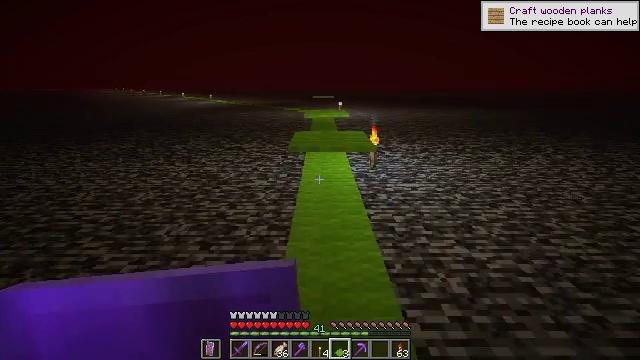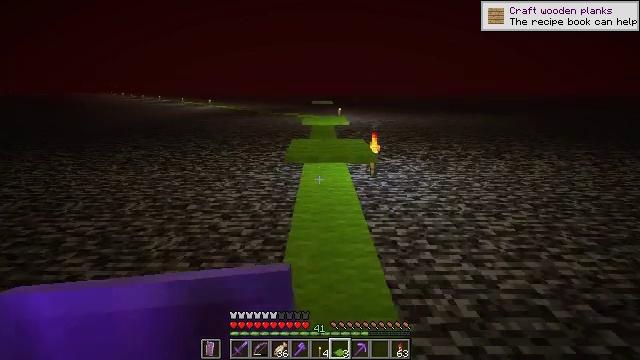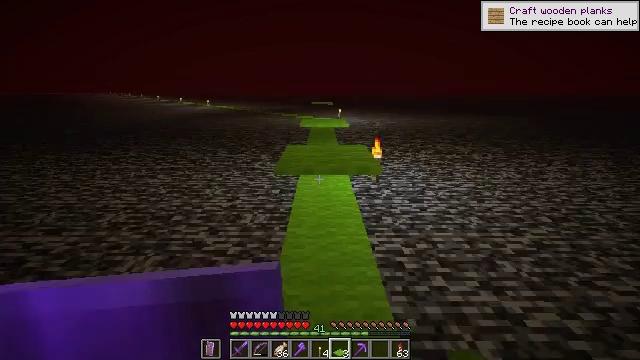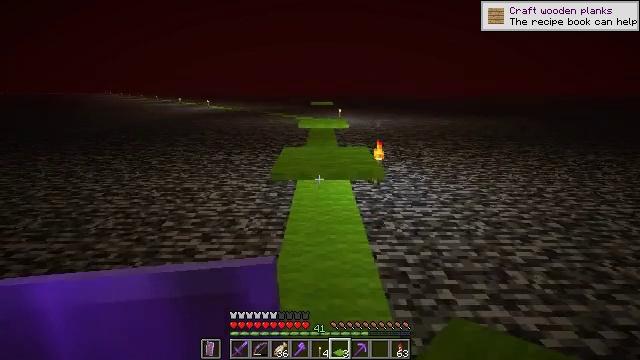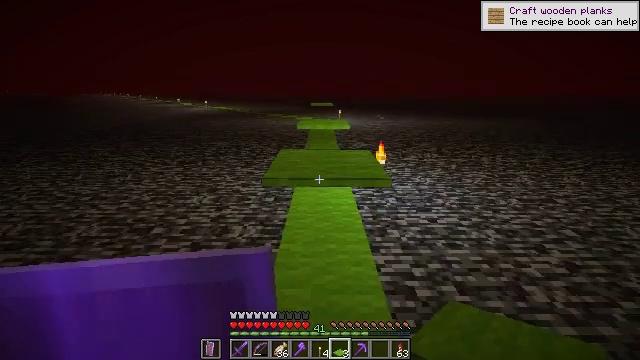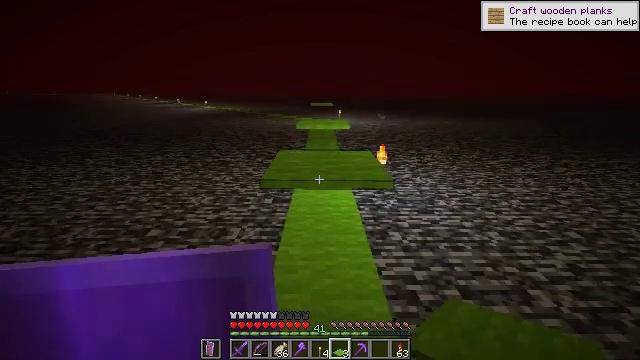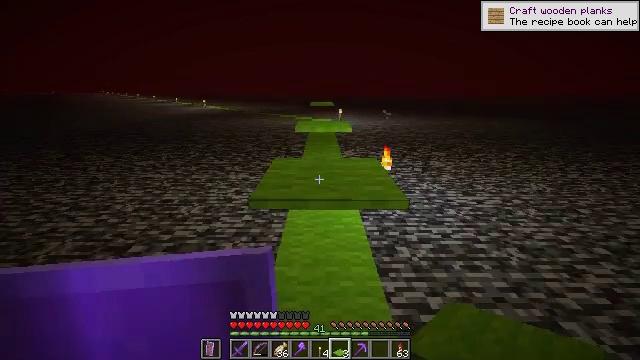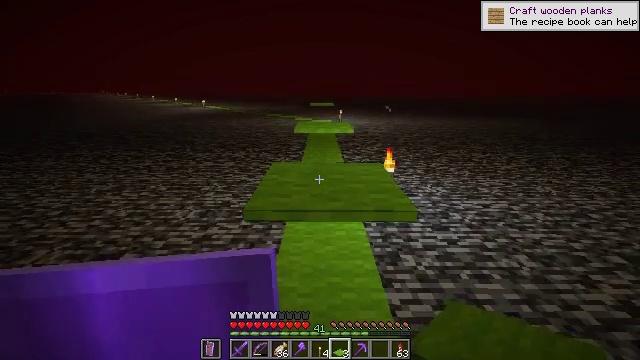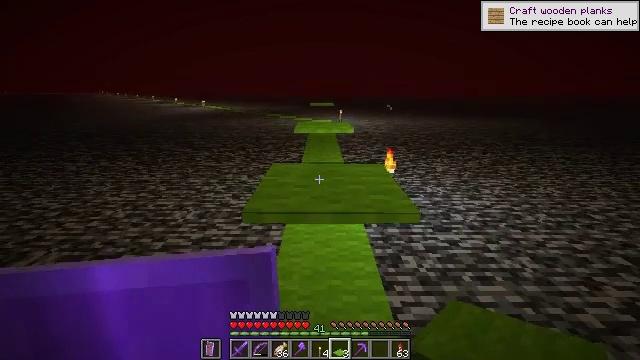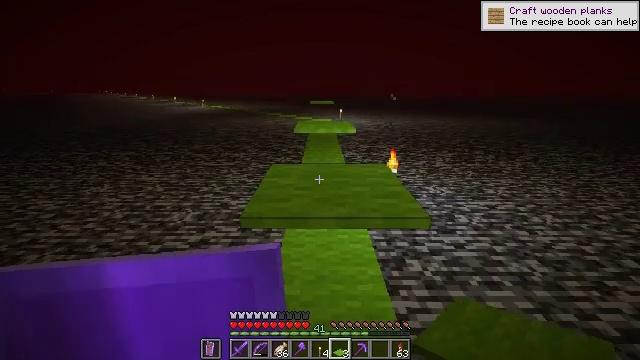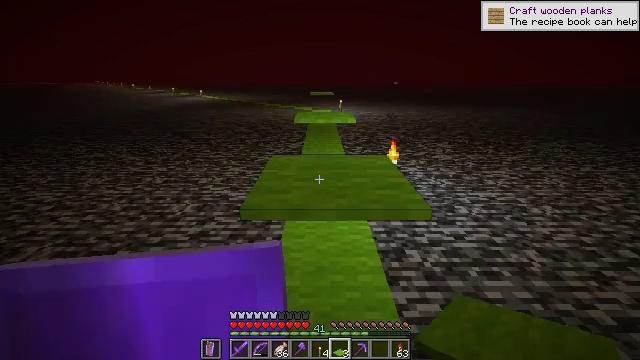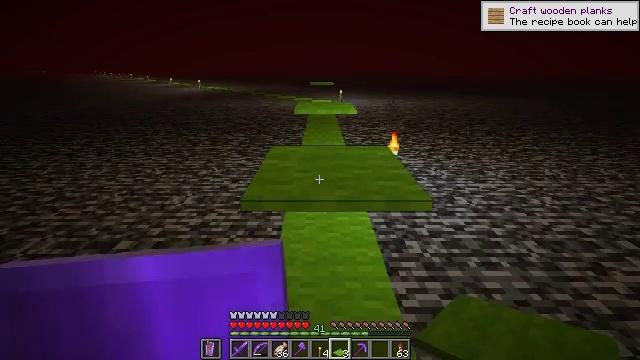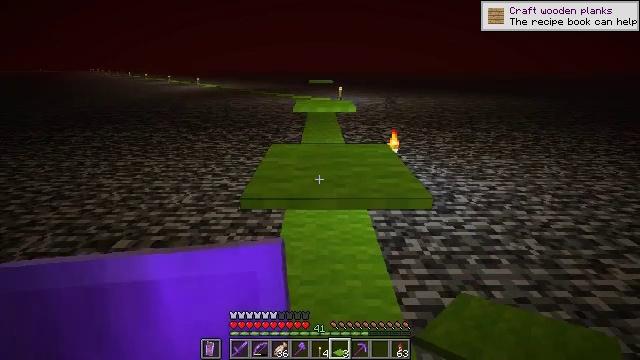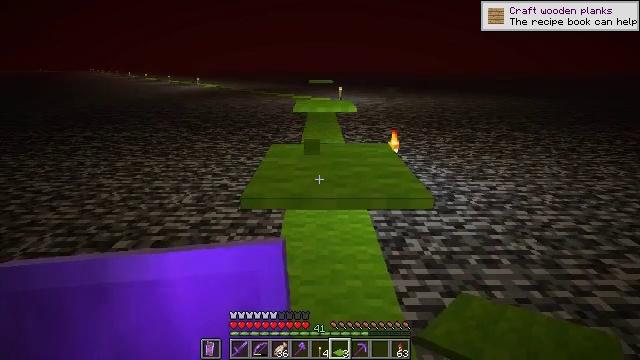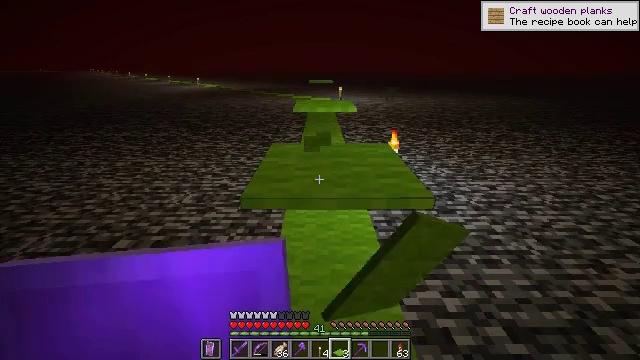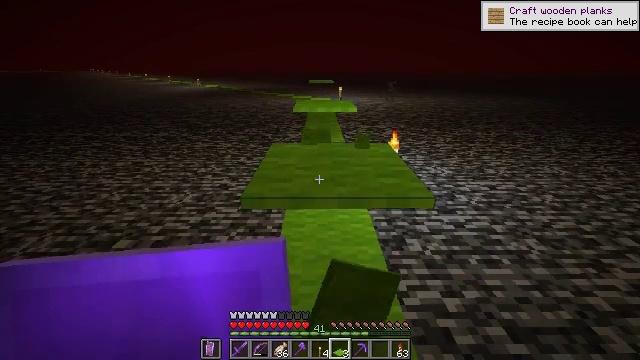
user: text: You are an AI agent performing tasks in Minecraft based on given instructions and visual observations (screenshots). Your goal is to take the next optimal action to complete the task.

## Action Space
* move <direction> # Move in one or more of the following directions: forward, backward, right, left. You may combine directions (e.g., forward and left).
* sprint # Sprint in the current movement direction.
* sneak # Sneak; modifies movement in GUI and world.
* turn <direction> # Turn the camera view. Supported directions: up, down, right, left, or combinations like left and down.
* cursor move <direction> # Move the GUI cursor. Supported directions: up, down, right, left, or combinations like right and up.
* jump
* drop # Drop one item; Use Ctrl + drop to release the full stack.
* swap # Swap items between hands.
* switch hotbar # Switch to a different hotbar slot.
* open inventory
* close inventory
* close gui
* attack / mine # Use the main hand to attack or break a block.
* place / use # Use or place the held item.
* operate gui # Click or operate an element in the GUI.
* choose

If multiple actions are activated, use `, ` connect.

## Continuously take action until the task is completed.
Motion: motion action
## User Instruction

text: Break the lime carpet block.
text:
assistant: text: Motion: move forward, turn up
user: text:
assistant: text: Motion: move forward
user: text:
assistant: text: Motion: move forward
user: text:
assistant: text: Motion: move forward
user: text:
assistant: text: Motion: move forward
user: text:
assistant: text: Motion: move forward
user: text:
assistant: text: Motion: no_op
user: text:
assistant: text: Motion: no_op
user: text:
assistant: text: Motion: no_op
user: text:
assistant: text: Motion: turn down
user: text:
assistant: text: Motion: turn down
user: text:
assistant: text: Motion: no_op
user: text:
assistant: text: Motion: attack / mine
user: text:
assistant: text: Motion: attack / mine
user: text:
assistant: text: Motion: attack / mine
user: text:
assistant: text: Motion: attack / mine
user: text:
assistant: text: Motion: attack / mine
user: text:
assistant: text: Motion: attack / mine
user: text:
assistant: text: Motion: attack / mine
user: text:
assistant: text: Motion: attack / mine
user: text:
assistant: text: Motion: attack / mine
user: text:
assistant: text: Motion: attack / mine
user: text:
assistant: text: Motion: attack / mine
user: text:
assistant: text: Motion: move forward
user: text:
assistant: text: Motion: move forward
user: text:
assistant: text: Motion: move forward
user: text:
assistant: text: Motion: move forward
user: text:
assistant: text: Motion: move forward
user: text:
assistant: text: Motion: move forward
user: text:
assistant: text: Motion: move forward